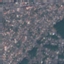
Land use / land cover class: Residential